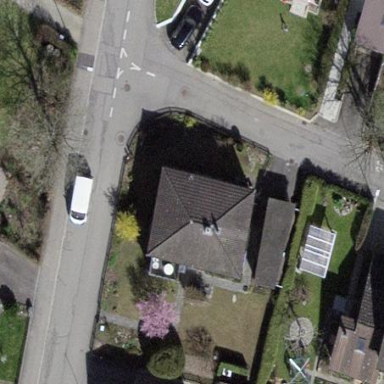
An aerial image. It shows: Building with tiled roof.